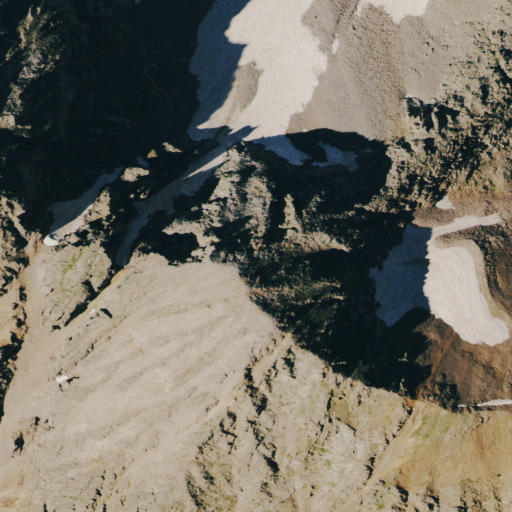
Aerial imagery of mountain in Colorado named Babcock Peak containing barren land, grassland, and open water